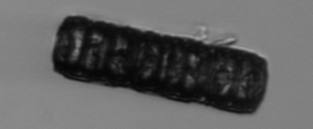
Label: Paralia_sulcata